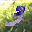
Label: 3